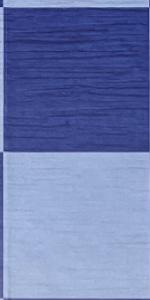
Label: Empty